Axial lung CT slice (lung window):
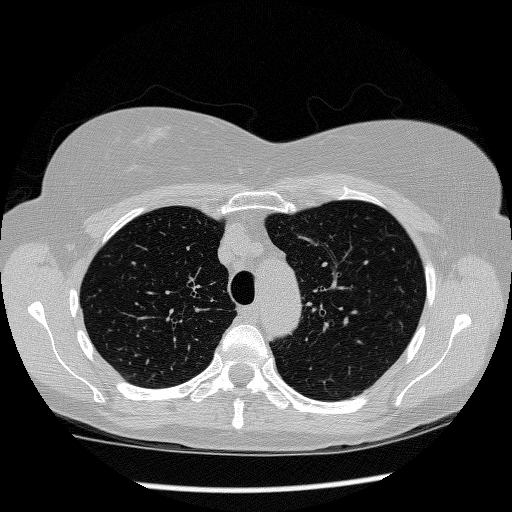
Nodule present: no